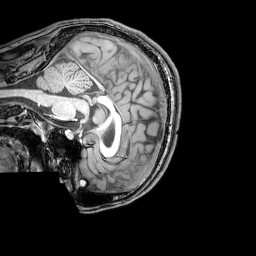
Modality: T1w
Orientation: sagittal
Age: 20
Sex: male
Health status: healthy
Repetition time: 0.081 s
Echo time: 0.037 s